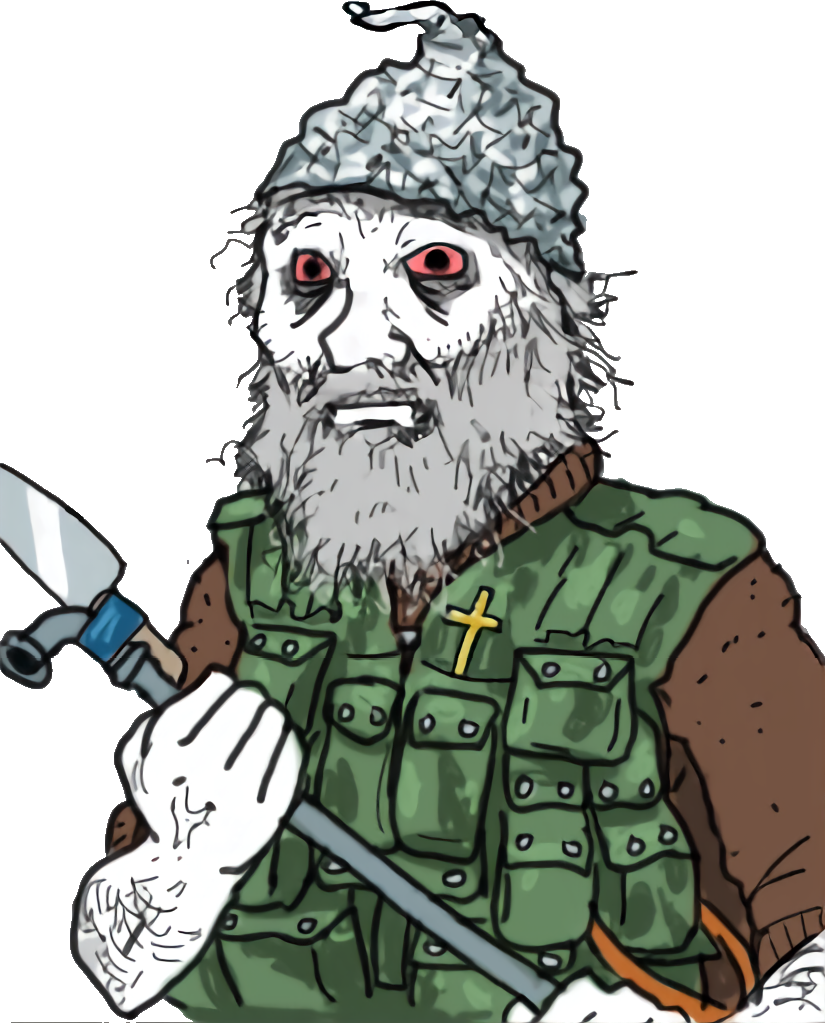
Label: 5_Tired_Wojak